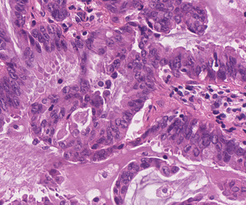
Tumor epithelial tissue: yes
Tumor-associated stroma tissue: yes
Normal tissue: no